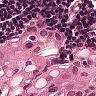
Metastatic tissue present: yes